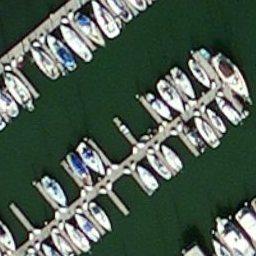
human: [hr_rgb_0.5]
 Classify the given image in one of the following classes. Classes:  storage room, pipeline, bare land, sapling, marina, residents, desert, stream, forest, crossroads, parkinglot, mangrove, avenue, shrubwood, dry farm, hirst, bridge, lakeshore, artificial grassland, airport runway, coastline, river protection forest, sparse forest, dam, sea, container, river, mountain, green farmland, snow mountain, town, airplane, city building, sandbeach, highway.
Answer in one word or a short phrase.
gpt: marina